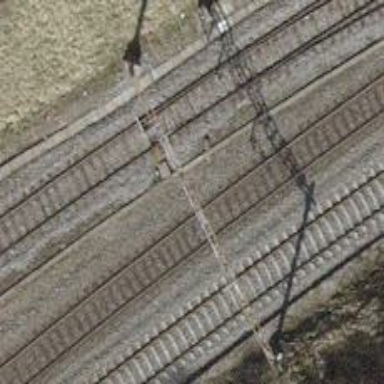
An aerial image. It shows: Railway switch.